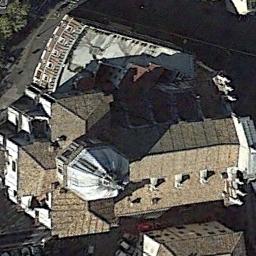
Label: church